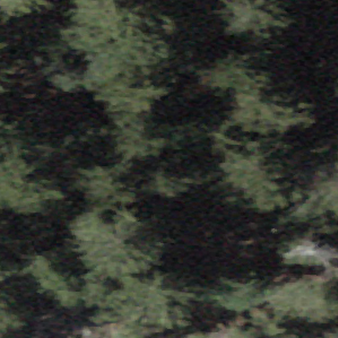
Label: other